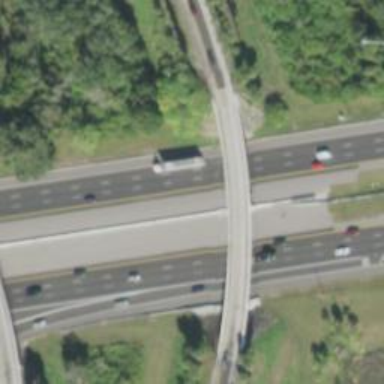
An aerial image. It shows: Motorway link bridge.